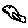
Label: bird